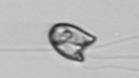
Label: flagellate_morphotype1